Aerial crown-view tile of a tropical tree (Barro Colorado Island, Panama), acquired 20241216:
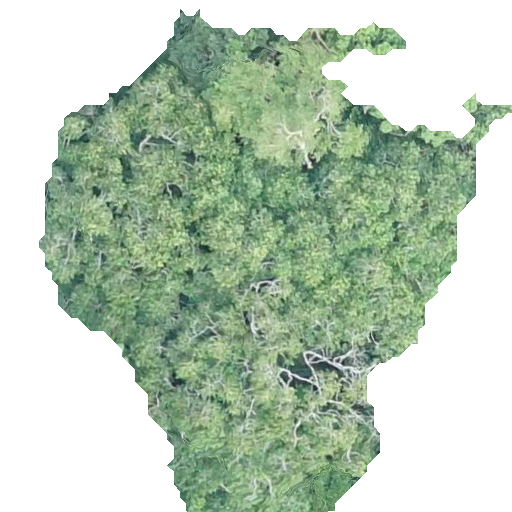
Species: Guatteria lucens
GBIF accepted scientific name: Guatteria lucens
Crown area: 210.894 m²